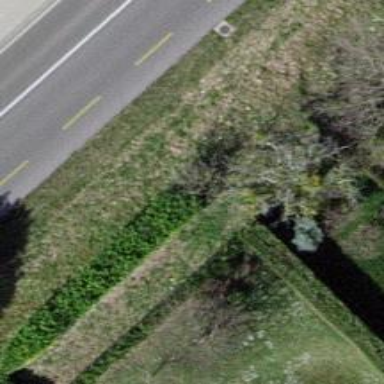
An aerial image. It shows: Hedge acting as barrier.